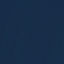
Land use / land cover class: SeaLake